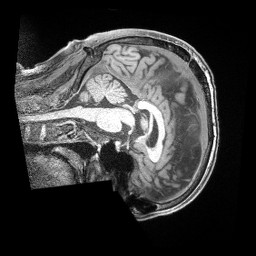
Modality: T1w
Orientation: sagittal
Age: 41
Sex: male
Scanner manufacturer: siemens
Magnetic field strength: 3 T
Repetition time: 2 s
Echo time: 0.00211 s